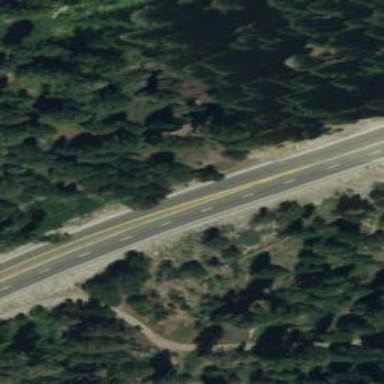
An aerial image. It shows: Asphalt trunk highway.